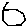
Label: hexagon